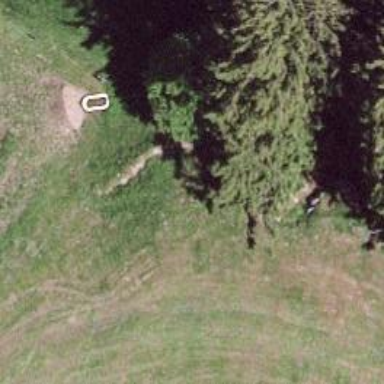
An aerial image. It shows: Single tag "natural: tree."